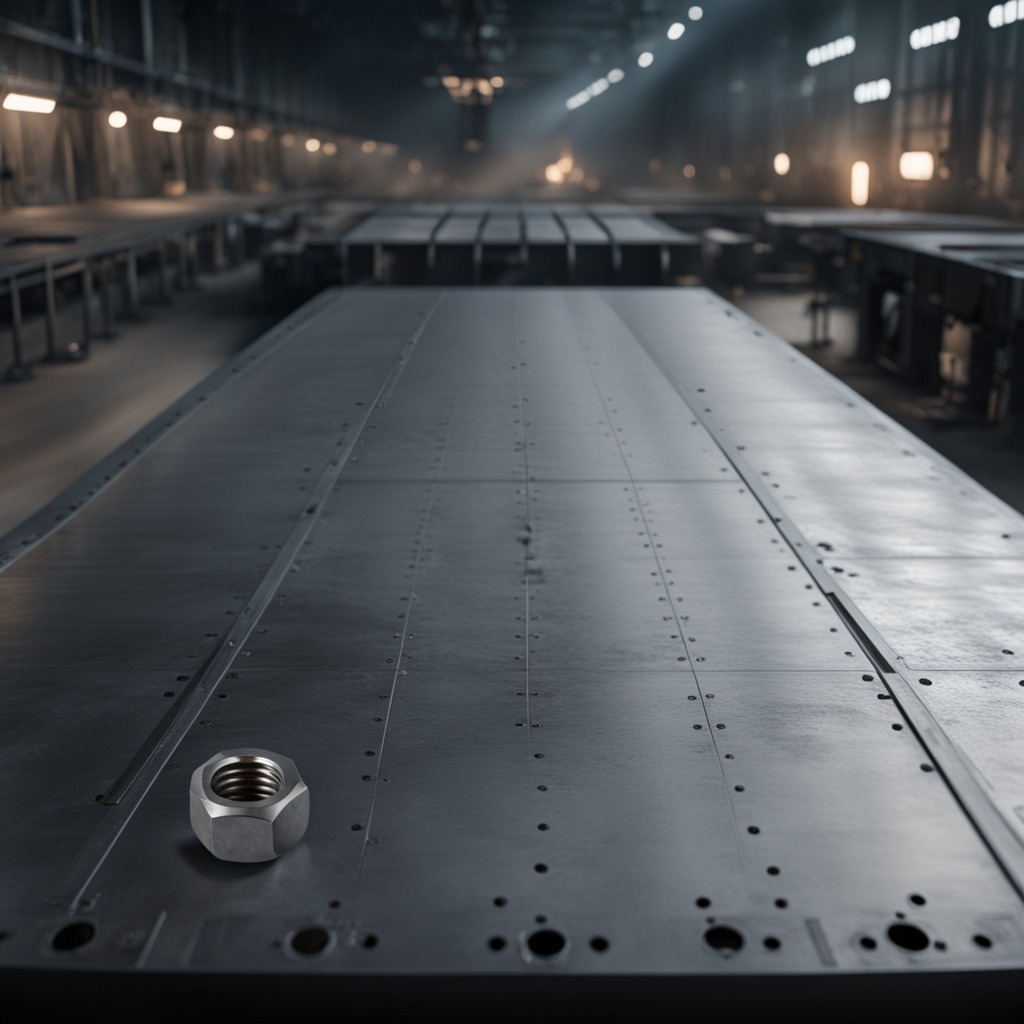
A metal nut is lying on the cold steel table in a mining workshop.